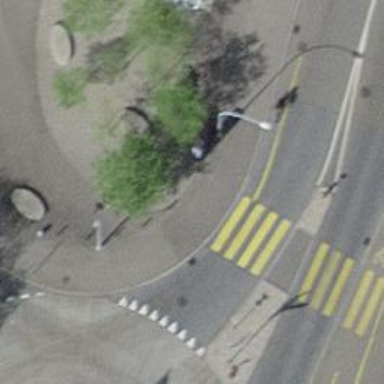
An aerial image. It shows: Kerb barrier.